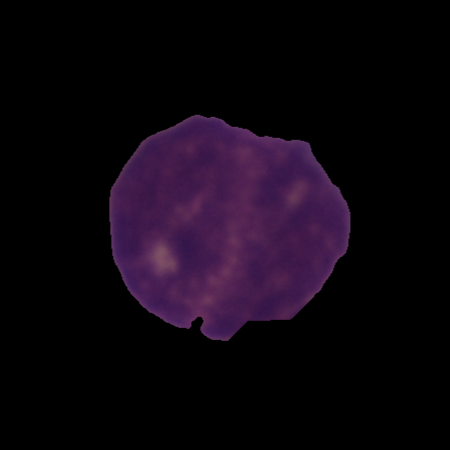
Label: cancer